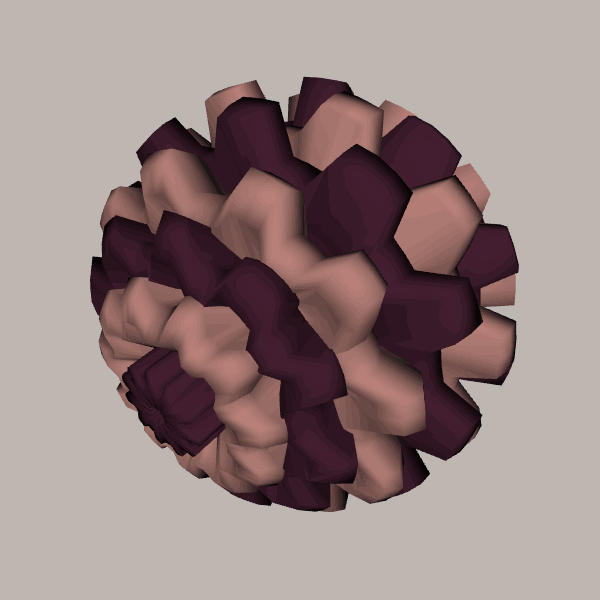
Background: light